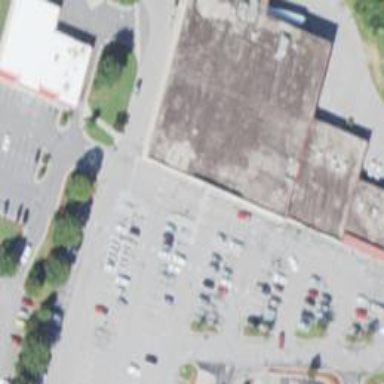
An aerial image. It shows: Supermarket.